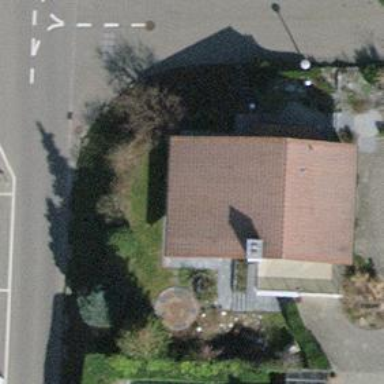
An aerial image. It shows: Detached building.